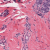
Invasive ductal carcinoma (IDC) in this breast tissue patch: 0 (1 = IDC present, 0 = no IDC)